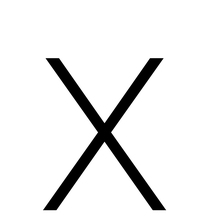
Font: Roboto_ExtraLight